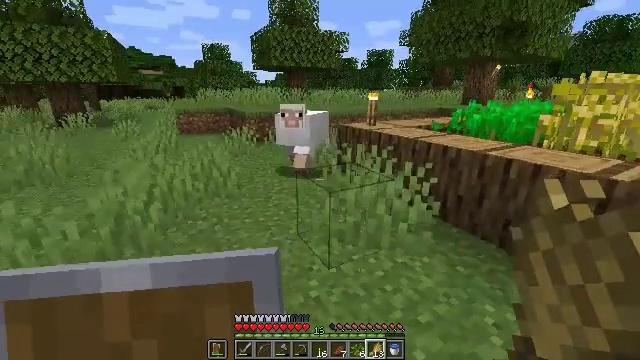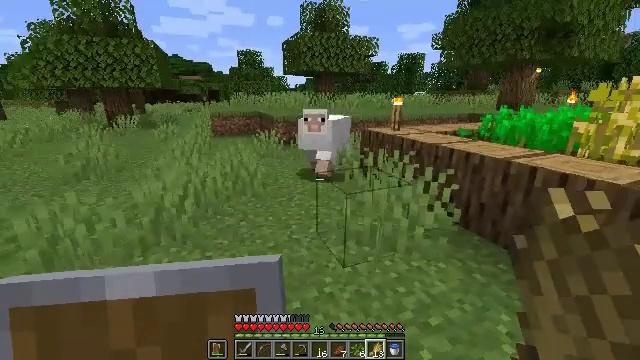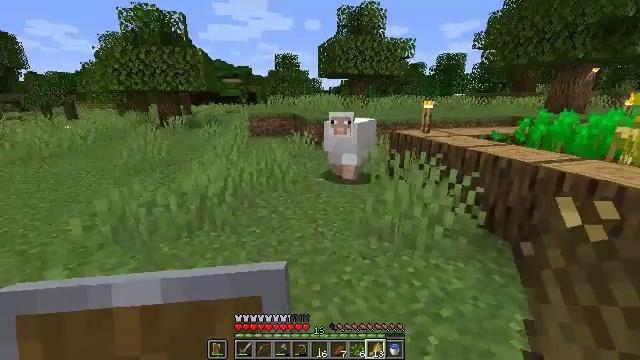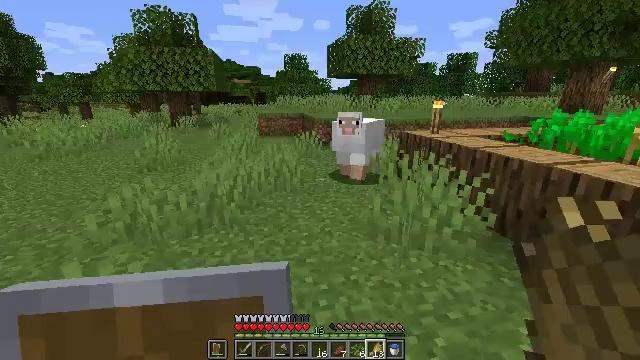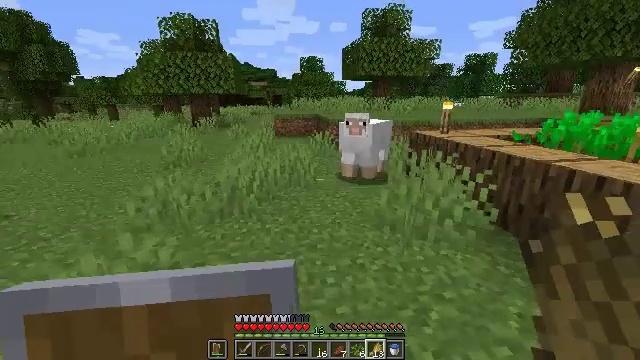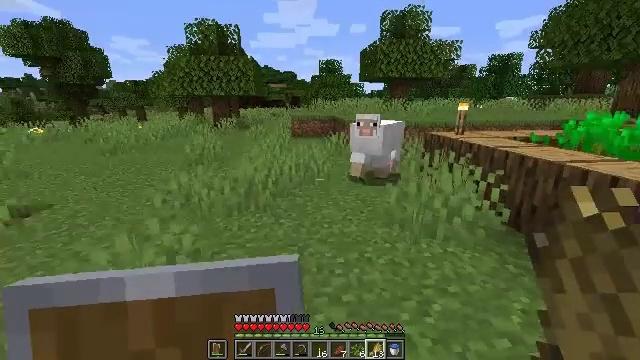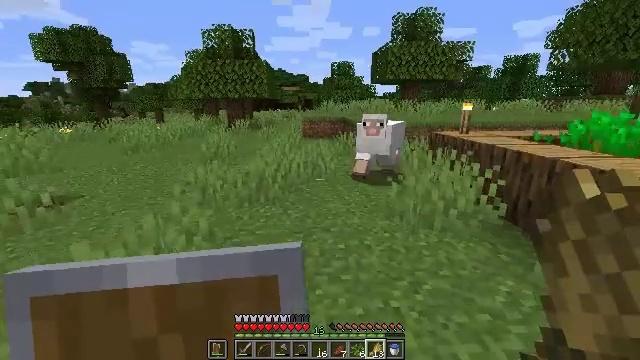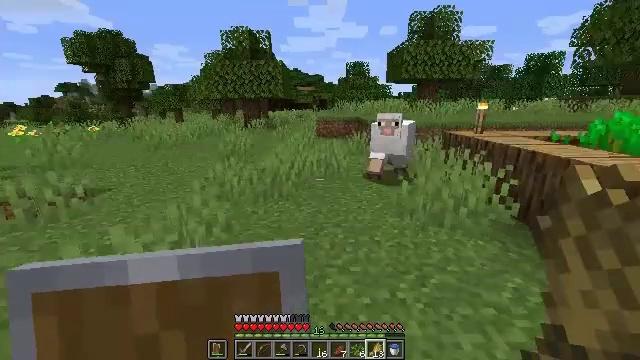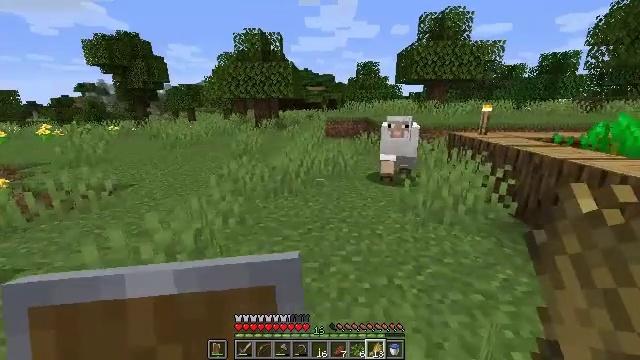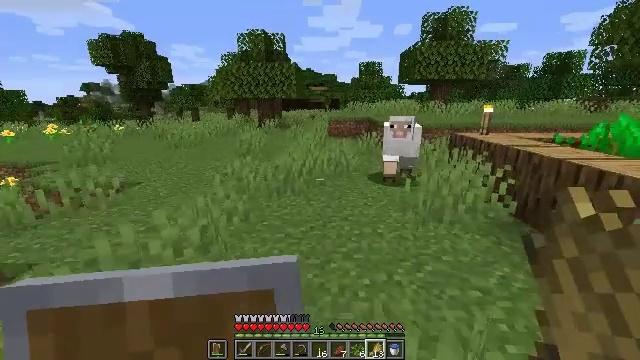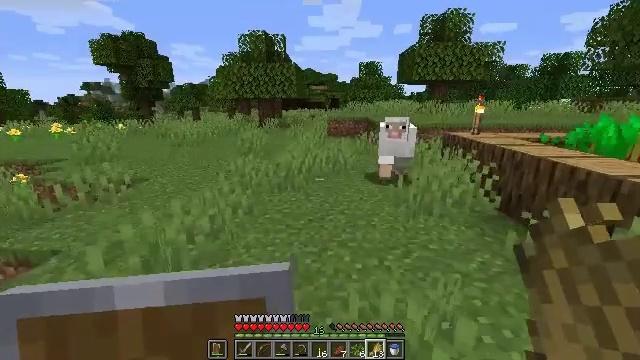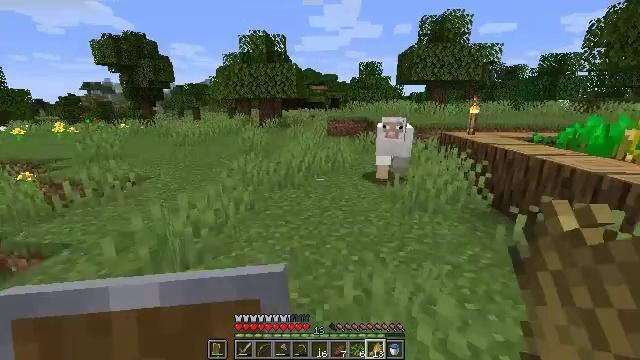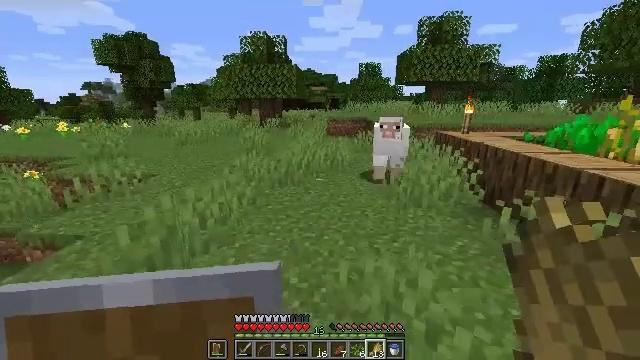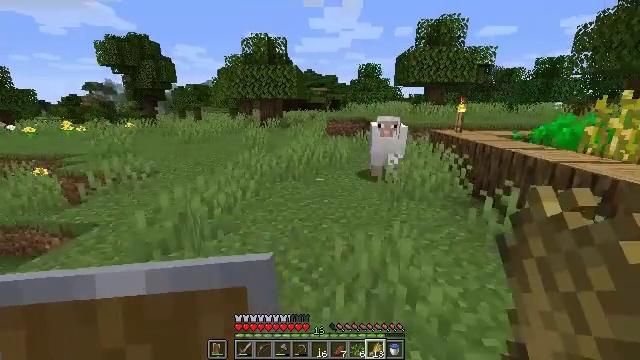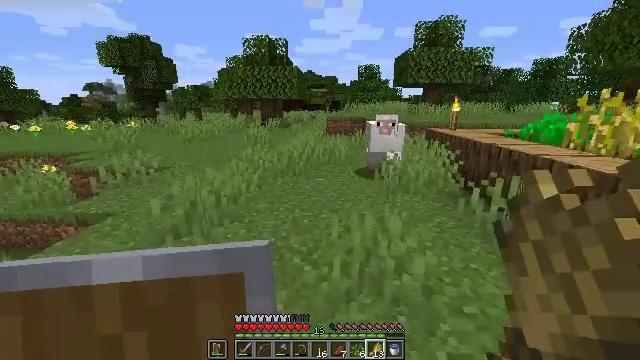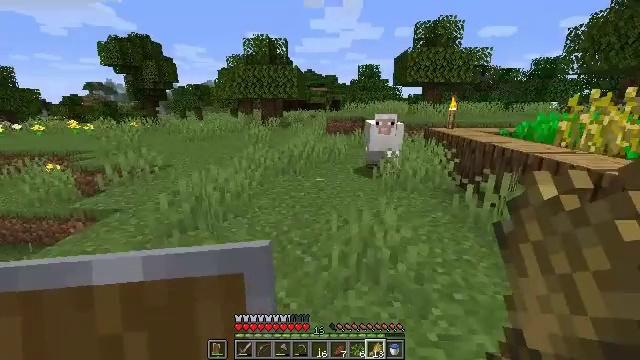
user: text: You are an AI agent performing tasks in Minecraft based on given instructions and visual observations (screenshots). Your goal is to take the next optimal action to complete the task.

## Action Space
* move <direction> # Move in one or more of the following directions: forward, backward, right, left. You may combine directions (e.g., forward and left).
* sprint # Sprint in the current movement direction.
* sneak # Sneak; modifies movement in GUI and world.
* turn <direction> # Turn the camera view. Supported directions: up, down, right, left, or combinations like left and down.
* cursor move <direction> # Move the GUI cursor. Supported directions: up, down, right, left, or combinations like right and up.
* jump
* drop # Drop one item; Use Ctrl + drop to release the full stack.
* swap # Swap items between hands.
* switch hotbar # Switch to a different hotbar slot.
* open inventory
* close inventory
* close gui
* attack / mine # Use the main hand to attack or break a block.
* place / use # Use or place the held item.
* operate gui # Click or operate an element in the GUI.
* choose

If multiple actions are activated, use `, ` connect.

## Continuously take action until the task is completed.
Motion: motion action
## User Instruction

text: Gather sugar cane for crafting.
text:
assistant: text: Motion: move back and move right, turn left
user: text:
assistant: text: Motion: move back, turn left
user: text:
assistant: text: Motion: move back, turn left
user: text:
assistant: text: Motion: move back and move right, turn left
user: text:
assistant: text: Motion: move back and move right, turn left
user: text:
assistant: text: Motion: move back, turn left
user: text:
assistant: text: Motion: move back, turn left
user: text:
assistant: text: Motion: move back, turn left
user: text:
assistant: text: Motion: move back
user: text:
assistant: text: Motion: move back
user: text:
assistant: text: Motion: move back
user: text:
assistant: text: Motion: move back
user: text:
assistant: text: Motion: move back
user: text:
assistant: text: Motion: move back
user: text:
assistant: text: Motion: move back
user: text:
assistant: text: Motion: move back
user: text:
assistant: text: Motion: move back
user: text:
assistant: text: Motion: move back
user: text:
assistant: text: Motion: move back
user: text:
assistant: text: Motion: move back
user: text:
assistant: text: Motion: move back
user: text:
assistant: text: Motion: move back
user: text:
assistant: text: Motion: move back
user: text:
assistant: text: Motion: move back and move left
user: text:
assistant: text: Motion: move back and move left, turn left
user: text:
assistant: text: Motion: move back and move left, turn left and down
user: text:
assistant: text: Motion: move back and move left, turn left and down
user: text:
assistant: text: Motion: move back and move left, turn left and down
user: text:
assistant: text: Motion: move left, turn left
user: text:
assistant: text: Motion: move left